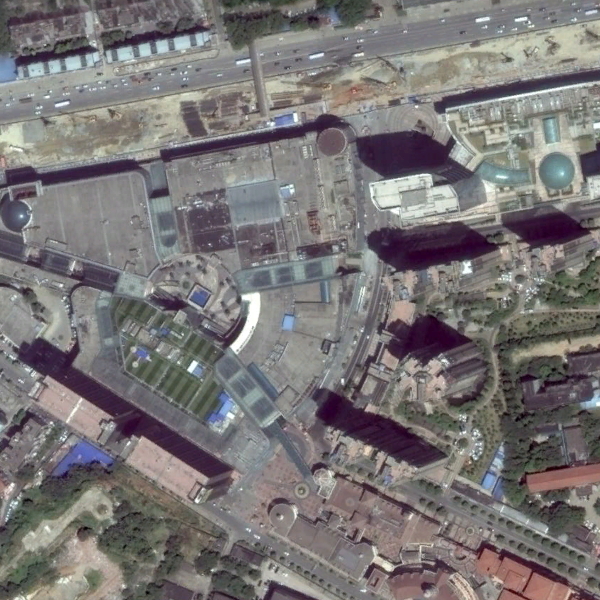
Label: Commercial